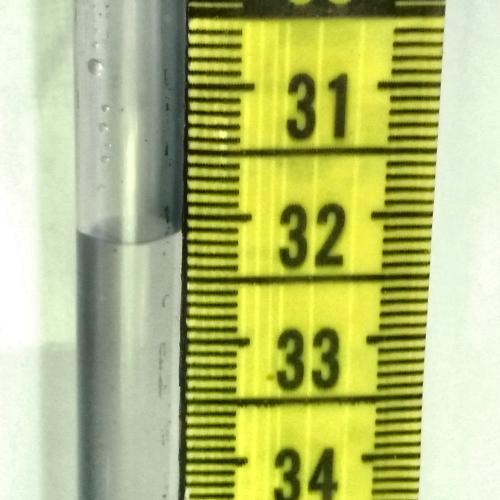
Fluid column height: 32.2 cm